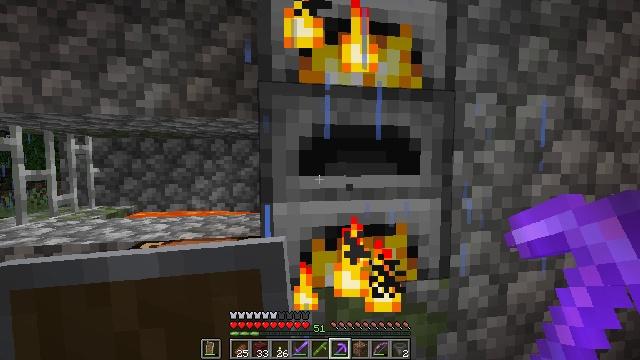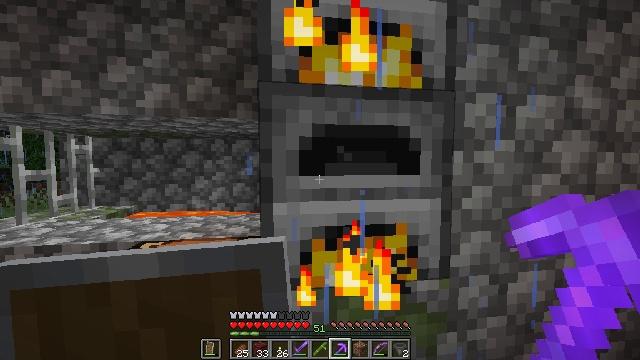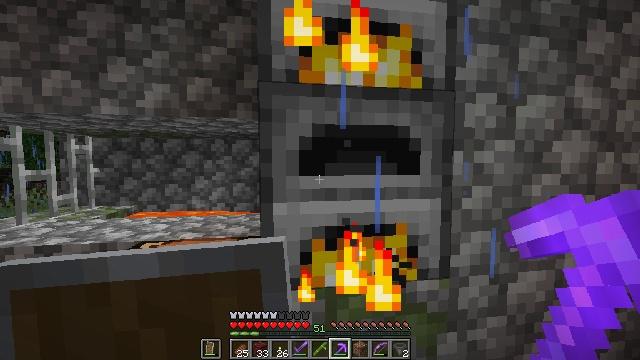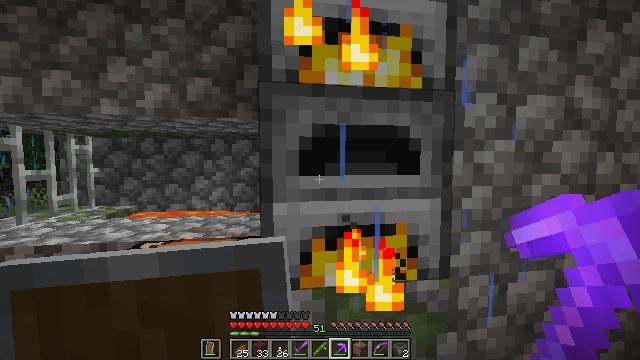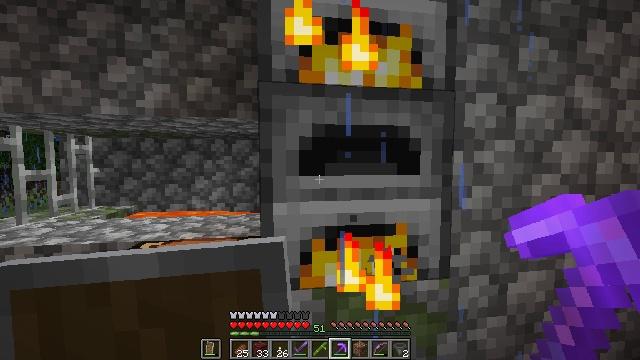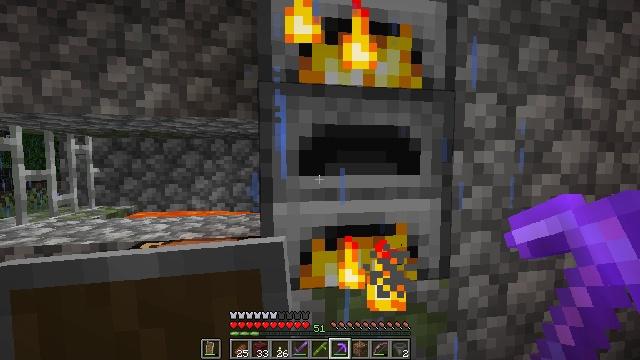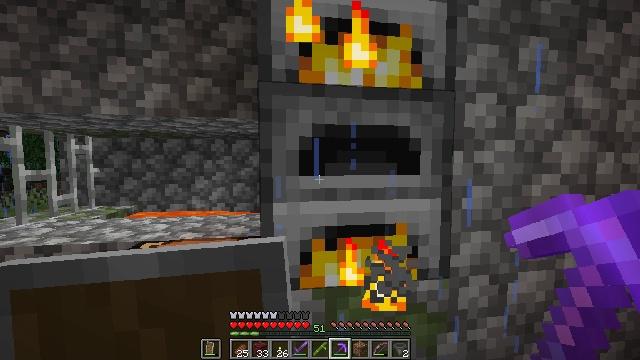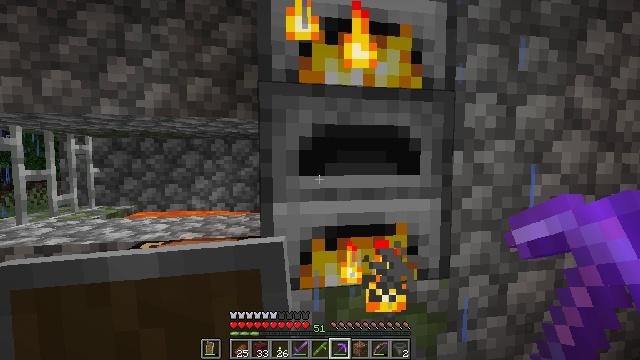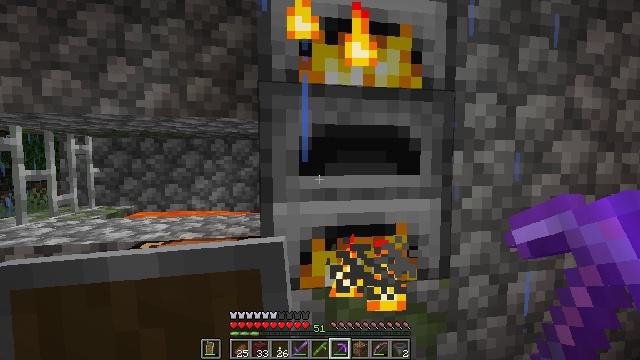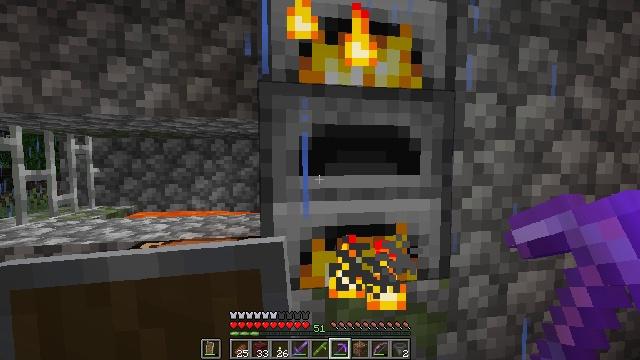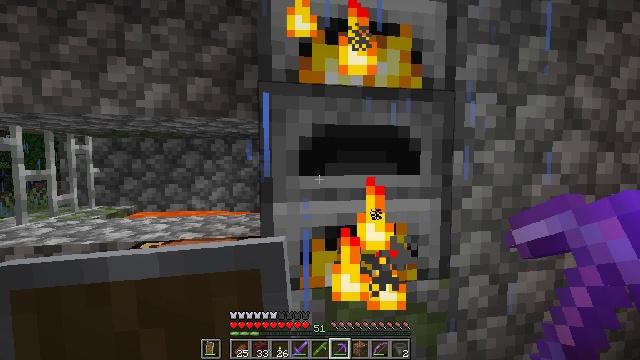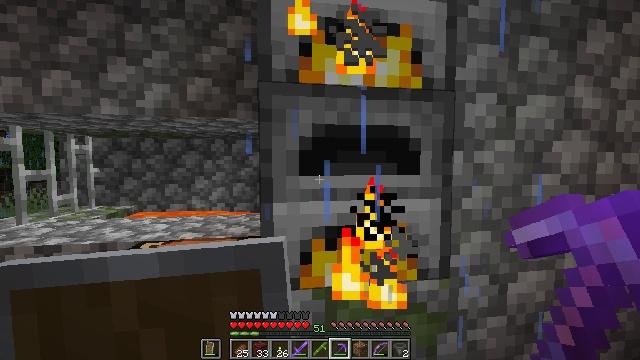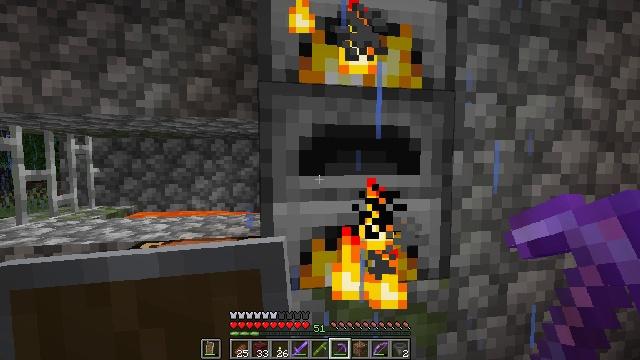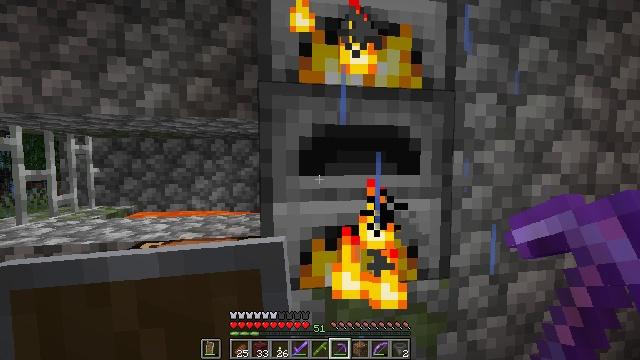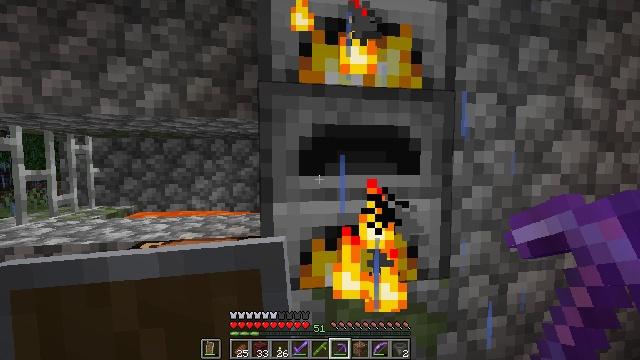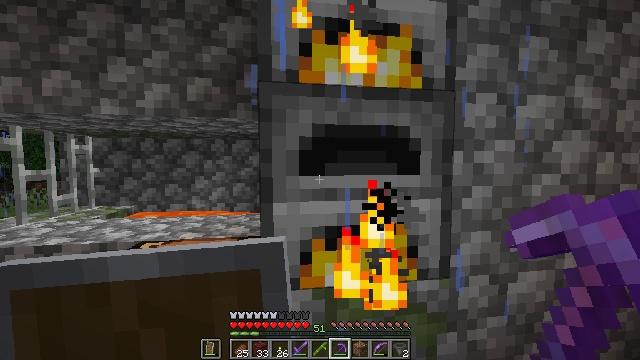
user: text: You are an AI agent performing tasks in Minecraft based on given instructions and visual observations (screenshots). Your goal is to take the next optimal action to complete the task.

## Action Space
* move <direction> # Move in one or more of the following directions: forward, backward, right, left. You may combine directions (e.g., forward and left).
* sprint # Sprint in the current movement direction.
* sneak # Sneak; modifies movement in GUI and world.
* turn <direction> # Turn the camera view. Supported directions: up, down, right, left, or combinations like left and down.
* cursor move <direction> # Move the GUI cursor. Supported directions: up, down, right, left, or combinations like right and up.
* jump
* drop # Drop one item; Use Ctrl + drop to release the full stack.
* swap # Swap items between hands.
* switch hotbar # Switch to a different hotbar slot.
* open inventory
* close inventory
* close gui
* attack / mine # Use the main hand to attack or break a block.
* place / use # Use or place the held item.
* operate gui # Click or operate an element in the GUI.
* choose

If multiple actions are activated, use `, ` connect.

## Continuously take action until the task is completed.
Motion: motion action
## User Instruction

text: Drop a bamboo.
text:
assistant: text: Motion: no_op
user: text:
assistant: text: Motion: no_op
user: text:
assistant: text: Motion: no_op
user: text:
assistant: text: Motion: no_op
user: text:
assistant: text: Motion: no_op
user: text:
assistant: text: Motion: no_op
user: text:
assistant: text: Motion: no_op
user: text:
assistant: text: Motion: no_op
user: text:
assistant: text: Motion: no_op
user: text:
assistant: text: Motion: no_op
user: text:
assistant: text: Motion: no_op
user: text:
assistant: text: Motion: no_op
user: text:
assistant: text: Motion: no_op
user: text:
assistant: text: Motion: no_op
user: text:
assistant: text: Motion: no_op
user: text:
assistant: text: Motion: no_op
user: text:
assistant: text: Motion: no_op
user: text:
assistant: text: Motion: no_op
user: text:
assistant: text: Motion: no_op
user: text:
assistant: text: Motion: no_op
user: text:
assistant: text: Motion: no_op
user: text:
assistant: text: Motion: no_op
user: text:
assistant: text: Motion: no_op
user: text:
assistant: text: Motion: no_op
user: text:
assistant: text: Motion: no_op
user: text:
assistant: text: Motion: no_op
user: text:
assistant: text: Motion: no_op
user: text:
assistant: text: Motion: no_op
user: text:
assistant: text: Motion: no_op
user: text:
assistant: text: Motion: no_op